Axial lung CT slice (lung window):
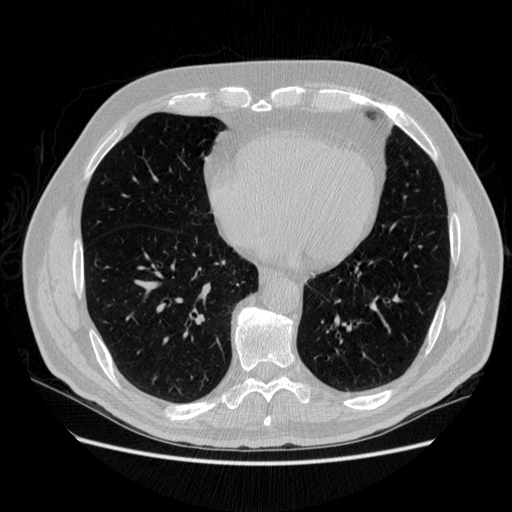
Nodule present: no